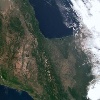
Label: land